Field crop: maize
Growth stage: 2
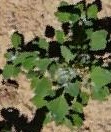
Species: chenopodium